Interaction volume radius: 5 \u00c5
Interaction volume height: 10 \u00c5
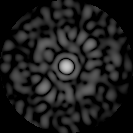
Disorder parameter: 0.8245